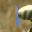
Label: 1